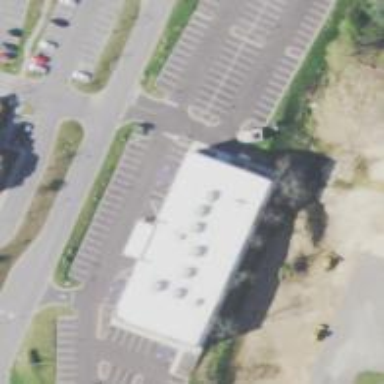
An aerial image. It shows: Healthcare clinic.